Question: I would like to display file folder structure exactly like in Google Drive and with the proper animation. When we are drilling down then the resulting view enters from the right and vise-versa.
> NB: Showing the structure is not the question rather the proper
animation.

thanks in advance!
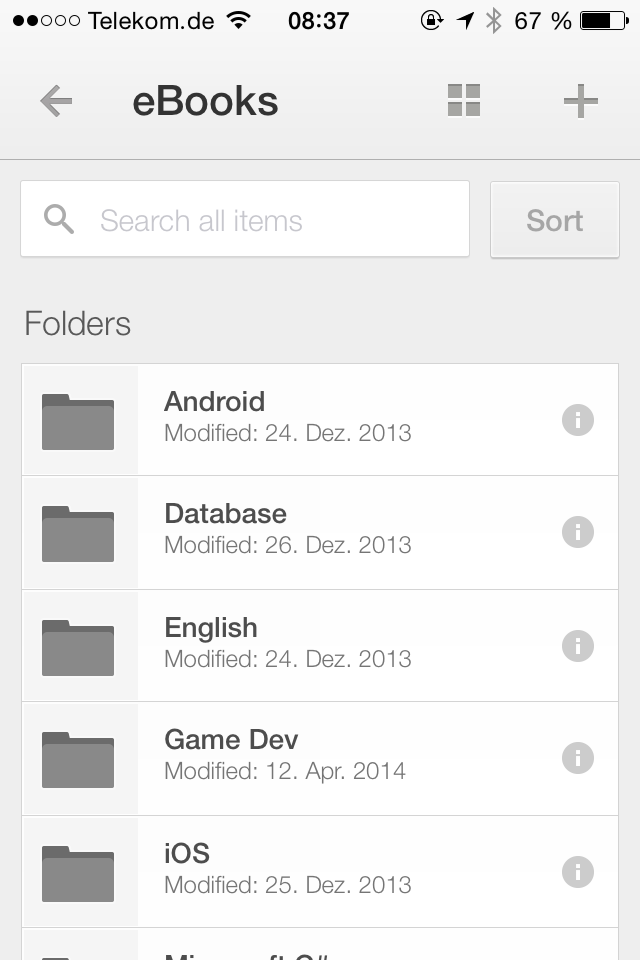
Answer: have you tried using the methods:
'''
[tableView beginUpdates];
//perform changes to data
[self.tableView insertRowsAtIndexPaths:paths withRowAnimation:UITableViewRowAnimationRight];
[tableView endUpdates];
'''
With each section being folders. So initially a bunch of sections with 0 cells, and the once you tap a section, you insert cells for that section, and reference that through the paths array.